Interaction volume radius: 5 \u00c5
Interaction volume height: 30 \u00c5
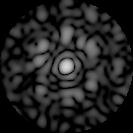
Disorder parameter: 0.7159